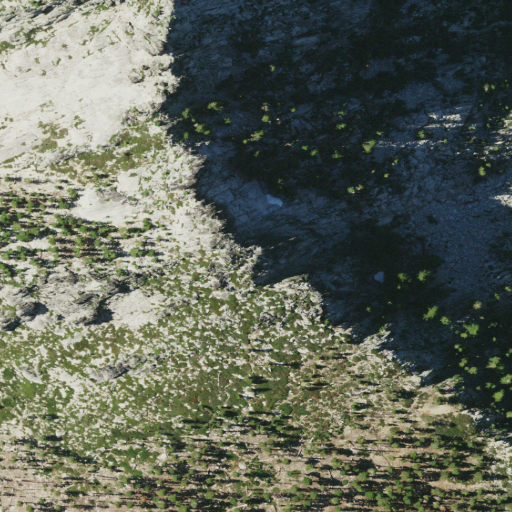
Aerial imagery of mountain in California named Monument Peak containing shrub, evergreen forest, grassland, and barren land